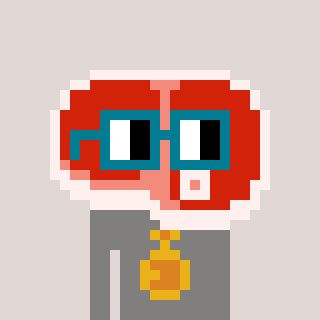
a pixel art character with square dark green glasses, a steak-shaped head and a bluegrey-colored body on a warm background